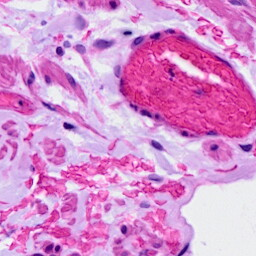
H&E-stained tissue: Ovarian